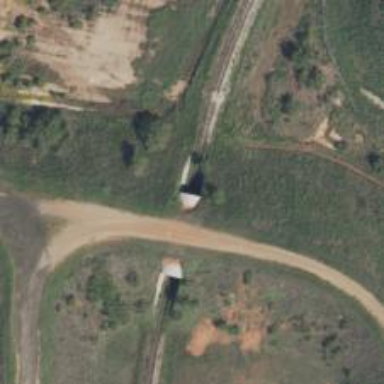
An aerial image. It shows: Rail spur service.